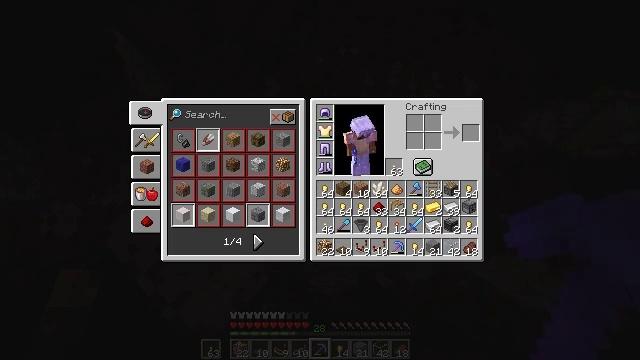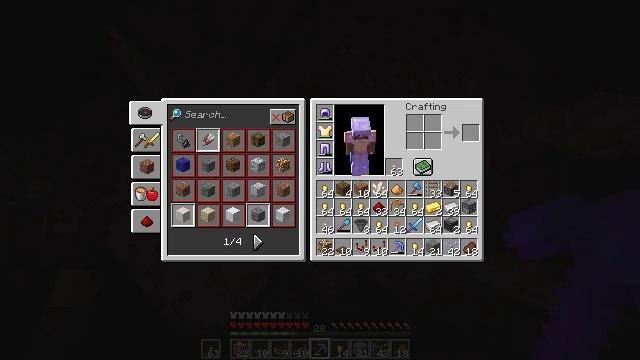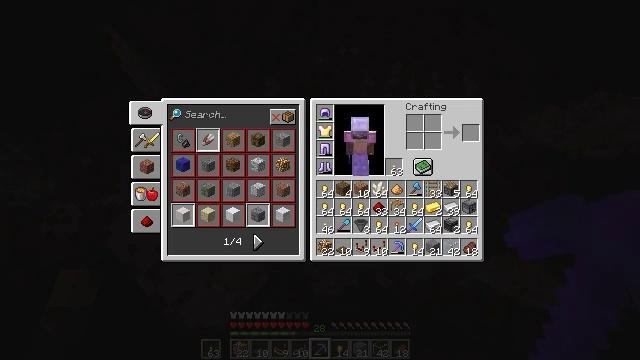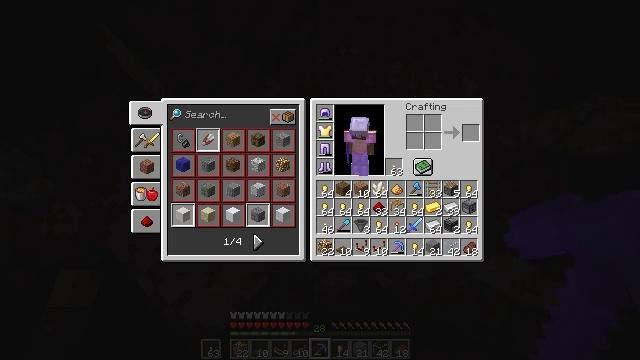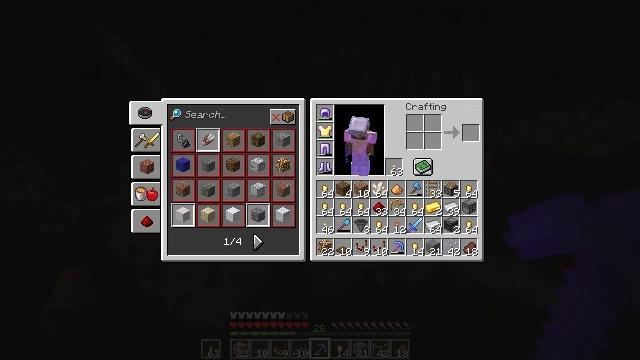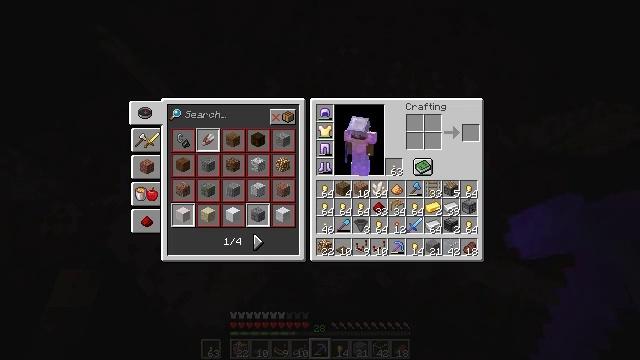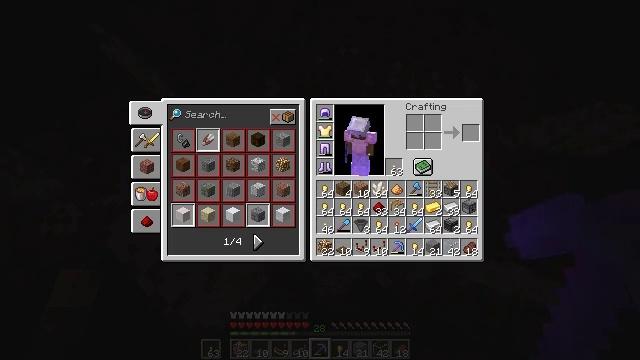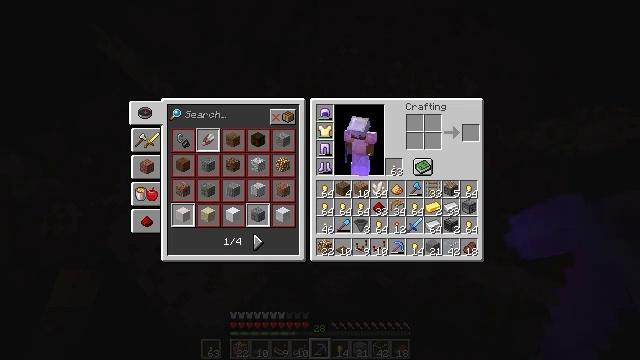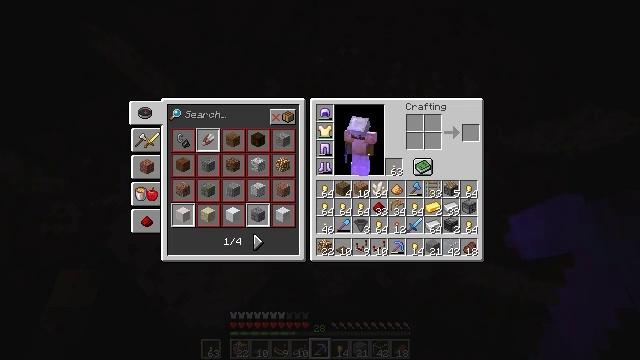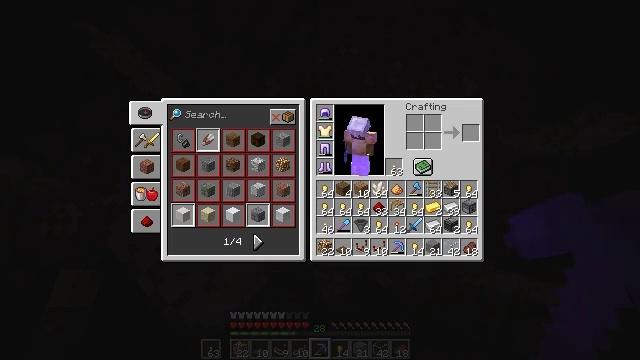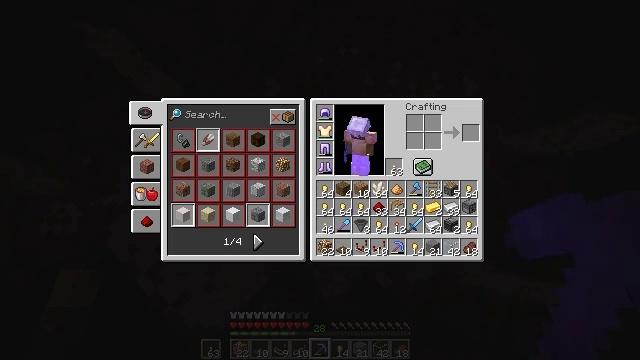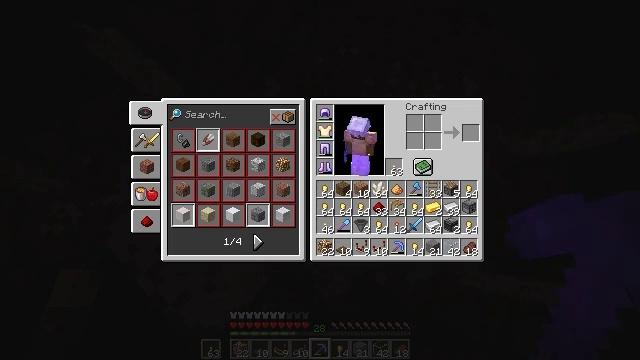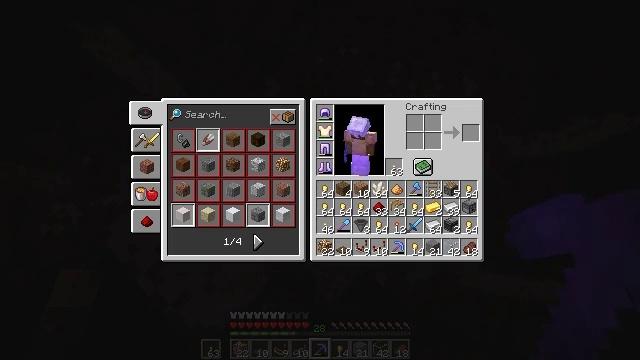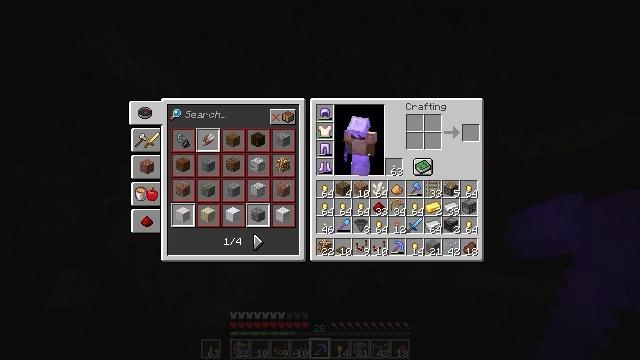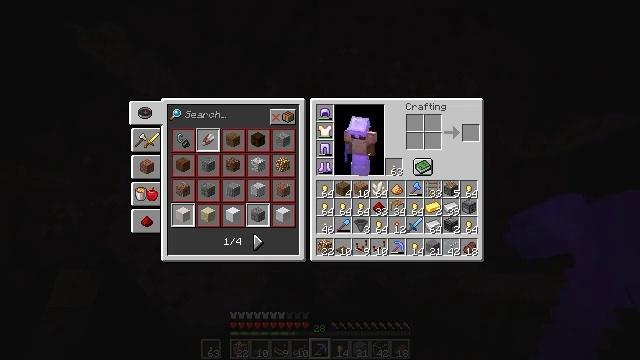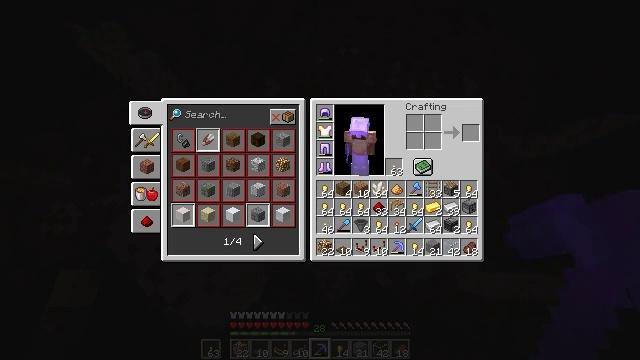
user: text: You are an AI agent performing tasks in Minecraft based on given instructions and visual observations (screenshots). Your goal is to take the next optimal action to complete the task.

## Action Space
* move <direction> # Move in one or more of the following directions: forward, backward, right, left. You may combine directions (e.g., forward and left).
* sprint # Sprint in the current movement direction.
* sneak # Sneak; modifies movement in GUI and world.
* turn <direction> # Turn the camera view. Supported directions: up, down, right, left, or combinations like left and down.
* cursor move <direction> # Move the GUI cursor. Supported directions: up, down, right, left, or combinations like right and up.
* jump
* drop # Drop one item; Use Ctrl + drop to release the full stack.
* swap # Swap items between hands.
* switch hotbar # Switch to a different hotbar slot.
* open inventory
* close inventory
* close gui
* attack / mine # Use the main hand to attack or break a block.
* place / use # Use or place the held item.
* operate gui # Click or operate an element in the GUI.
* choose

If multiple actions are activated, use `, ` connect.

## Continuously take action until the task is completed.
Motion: motion action
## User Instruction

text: Drop glowstone dust.
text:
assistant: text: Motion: cursor move left
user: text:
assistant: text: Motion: cursor move left
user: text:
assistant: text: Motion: no_op
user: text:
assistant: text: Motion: no_op
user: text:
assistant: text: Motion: no_op
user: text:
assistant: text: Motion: no_op
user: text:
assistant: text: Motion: no_op
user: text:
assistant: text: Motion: no_op
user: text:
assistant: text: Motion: no_op
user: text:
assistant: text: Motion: no_op
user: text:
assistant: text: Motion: no_op
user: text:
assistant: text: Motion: no_op
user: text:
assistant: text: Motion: no_op
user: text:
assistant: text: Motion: cursor move right
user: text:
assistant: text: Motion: cursor move right
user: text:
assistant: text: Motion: cursor move right
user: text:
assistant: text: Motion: no_op
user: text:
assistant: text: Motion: no_op
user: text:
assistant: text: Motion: cursor move right
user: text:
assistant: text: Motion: cursor move right and up
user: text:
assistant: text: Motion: cursor move right and up
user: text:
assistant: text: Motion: cursor move up
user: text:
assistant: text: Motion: no_op
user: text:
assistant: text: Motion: no_op
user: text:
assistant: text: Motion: no_op
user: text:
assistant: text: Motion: no_op
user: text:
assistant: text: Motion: no_op
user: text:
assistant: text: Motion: no_op
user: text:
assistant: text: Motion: no_op
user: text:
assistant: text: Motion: no_op